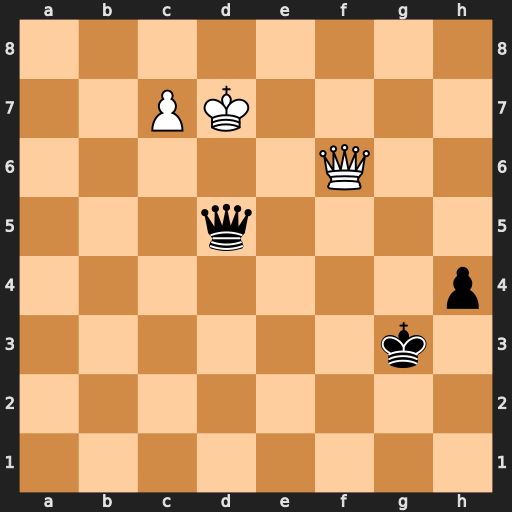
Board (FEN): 8/2PK4/5Q2/3q4/7p/6k1/8/8
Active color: w
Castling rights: -
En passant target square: -
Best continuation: Qd6+ Qxd6+ Kxd6 h3 c8=Q